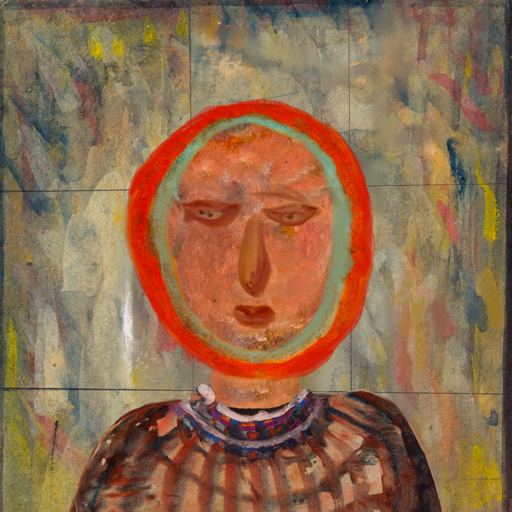
Background: GypsyMother, Head And Neck Front: Boggyland, Face Front: Pious_Lady, Bust: Orphan, Hair Front: Sisters, Head Accessory: Blank, Second Necklace: Blank, Necklace: Hypocrite_1, Baby: Blank